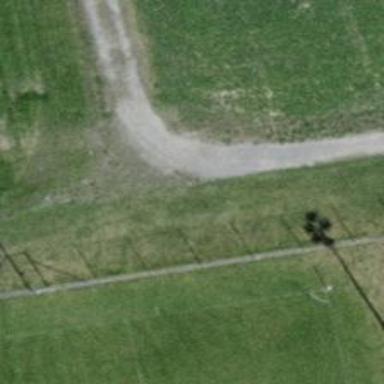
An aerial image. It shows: Gravel track with grade2 tracktype.